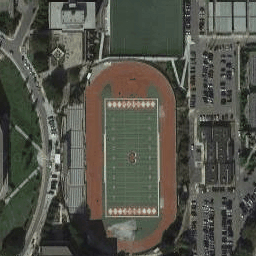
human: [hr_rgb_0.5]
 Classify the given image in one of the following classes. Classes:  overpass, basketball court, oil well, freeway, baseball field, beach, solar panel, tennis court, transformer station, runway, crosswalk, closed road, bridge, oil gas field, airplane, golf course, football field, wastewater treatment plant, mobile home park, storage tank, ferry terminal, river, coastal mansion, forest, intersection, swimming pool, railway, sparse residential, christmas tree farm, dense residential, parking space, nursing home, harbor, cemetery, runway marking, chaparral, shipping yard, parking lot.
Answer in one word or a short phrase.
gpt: football field